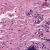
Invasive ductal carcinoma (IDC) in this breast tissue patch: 0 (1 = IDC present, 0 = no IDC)